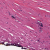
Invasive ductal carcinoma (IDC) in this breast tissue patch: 0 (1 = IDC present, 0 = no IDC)